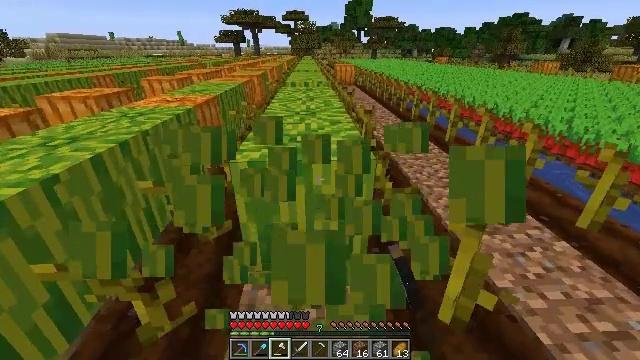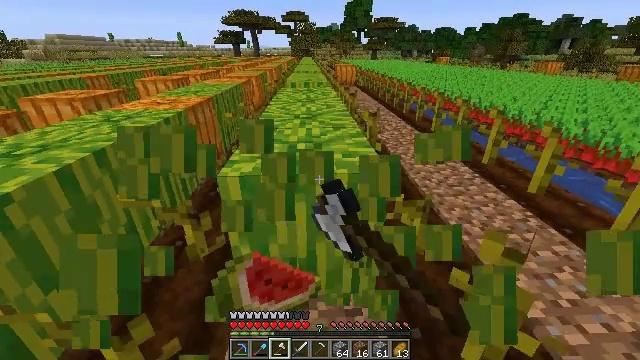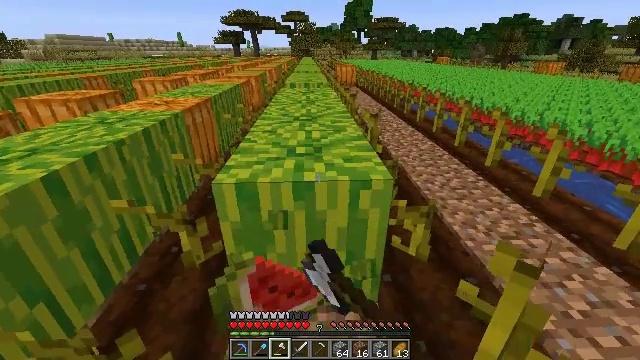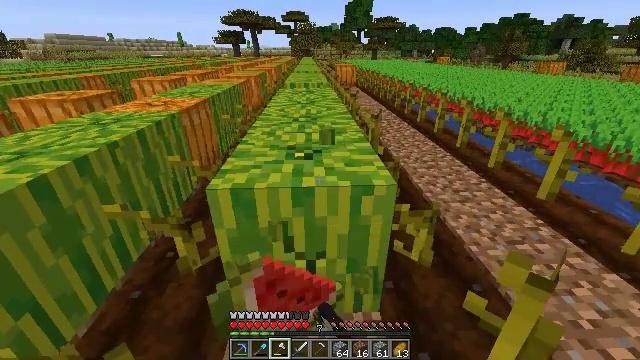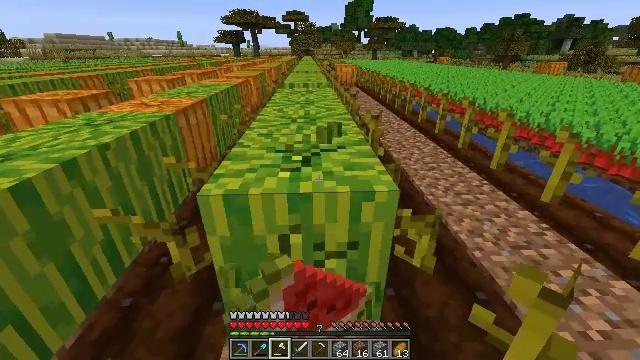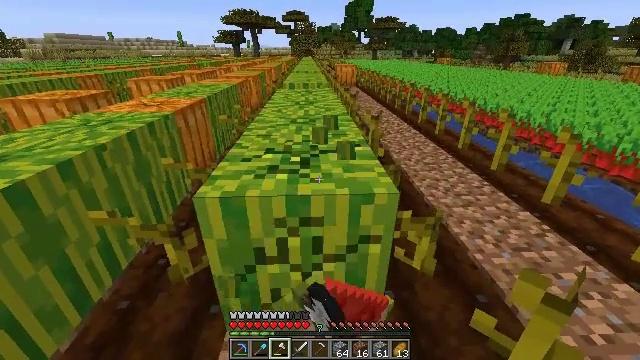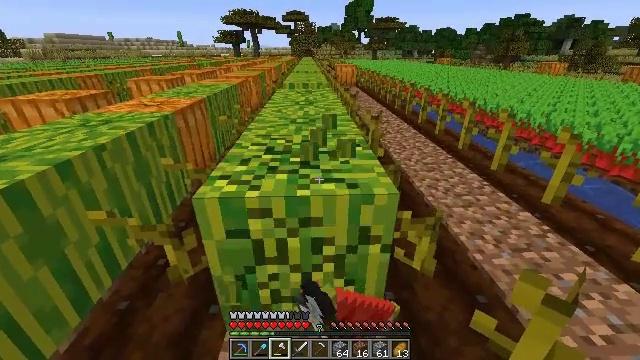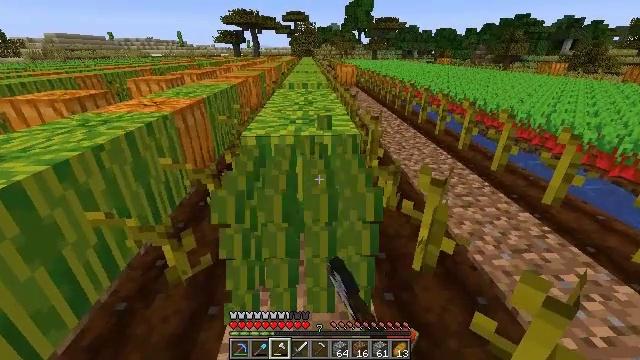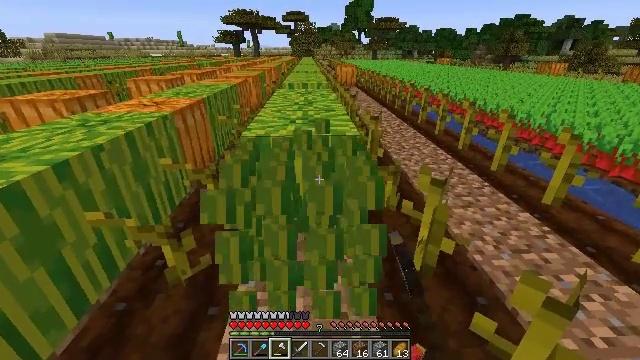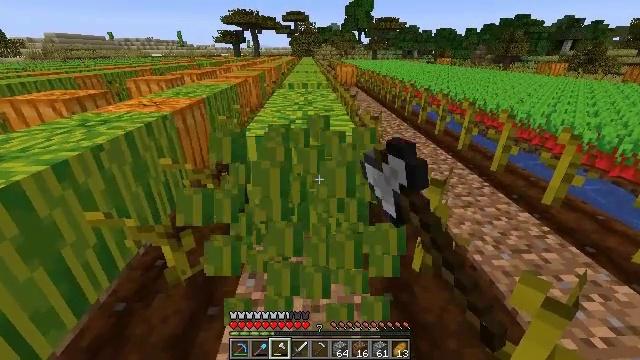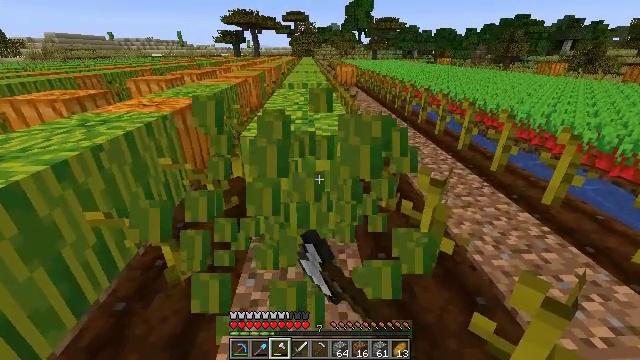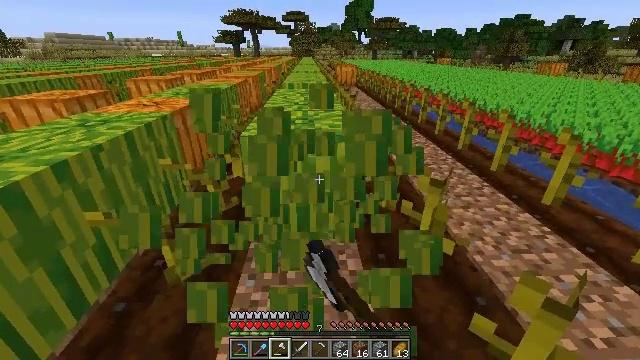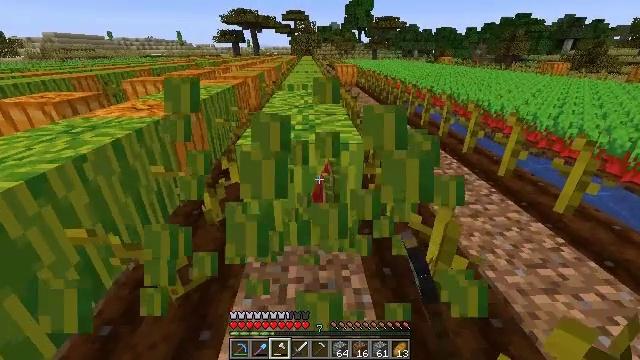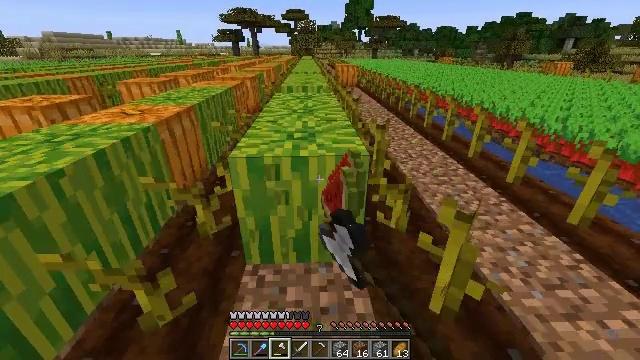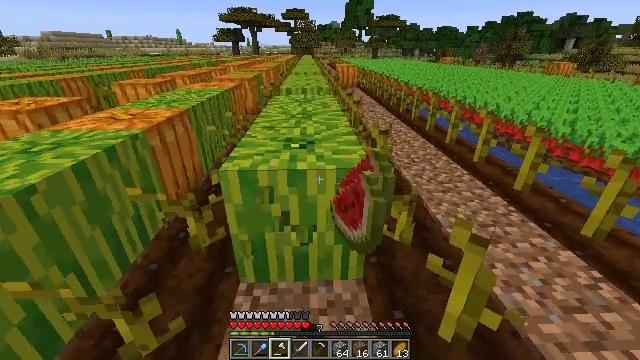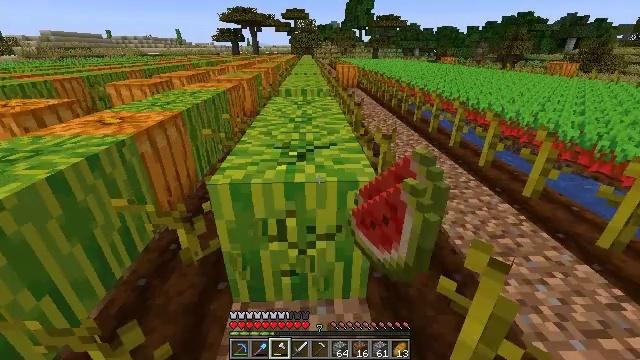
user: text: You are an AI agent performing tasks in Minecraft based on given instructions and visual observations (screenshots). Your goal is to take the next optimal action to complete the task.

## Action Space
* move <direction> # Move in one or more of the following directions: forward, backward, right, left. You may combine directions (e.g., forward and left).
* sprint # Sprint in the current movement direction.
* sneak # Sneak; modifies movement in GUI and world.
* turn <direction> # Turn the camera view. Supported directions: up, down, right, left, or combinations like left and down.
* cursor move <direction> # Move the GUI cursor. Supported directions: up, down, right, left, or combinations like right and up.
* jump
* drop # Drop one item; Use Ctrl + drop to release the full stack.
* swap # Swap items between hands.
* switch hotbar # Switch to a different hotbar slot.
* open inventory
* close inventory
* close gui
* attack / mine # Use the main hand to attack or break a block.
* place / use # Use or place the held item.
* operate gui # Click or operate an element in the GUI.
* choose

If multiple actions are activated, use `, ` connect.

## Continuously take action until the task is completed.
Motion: motion action
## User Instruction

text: Harvest melon from the farm.
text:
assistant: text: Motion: move forward, attack / mine
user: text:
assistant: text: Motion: attack / mine
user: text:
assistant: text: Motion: attack / mine
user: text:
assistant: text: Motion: attack / mine
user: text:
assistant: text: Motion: attack / mine
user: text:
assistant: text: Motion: attack / mine
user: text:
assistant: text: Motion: attack / mine
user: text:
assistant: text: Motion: attack / mine
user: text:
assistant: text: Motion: attack / mine
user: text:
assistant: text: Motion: attack / mine
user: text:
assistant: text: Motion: move forward, attack / mine
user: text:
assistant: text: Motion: move forward, attack / mine
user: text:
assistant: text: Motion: move forward, attack / mine
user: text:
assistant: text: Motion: move forward, attack / mine
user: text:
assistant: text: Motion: attack / mine
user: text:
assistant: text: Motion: attack / mine
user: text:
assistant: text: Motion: attack / mine
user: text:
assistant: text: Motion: attack / mine
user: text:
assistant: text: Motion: attack / mine
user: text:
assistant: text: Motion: attack / mine
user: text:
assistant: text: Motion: attack / mine
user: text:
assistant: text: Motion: attack / mine
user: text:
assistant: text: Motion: move forward, attack / mine
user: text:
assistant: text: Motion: move forward, attack / mine
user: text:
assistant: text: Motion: move forward, attack / mine
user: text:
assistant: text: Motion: move forward, attack / mine
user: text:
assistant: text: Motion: move forward, attack / mine
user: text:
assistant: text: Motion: attack / mine
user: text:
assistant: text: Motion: attack / mine
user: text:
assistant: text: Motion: attack / mine